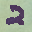
Label: 2